高二 · 代数
设 $x, y$ 满足约束条件 $\left\{\begin{array}{l}x-y+3 \geq 0 \\ x+y-1 \geq 0 \\ x \leq 3\end{array}\right.$, 则 $z=2 x-y$ 的最小值为 ())
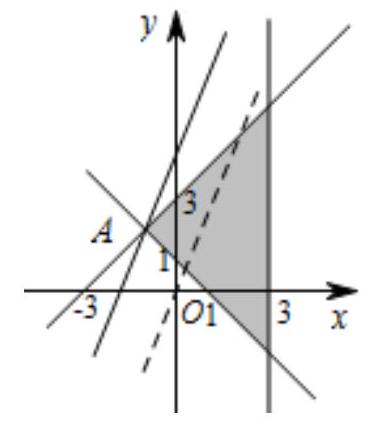
A. 4
    B. 0
    C. 2
    D. -4
答案: D
解析: 作可行域如图所示, 由 $z=2 x-y$ 得 $y=2 x-z$, 作直线 $y=2 x$ 并平移, 当直线过点 $A(-1,2)$ 时, 直线在 $y$ 轴上的截距 $-z$ 最大, 此时 $z$ 取得最小值, $Z_{\text {min }}=2 \times(-1)-2=-4$. 故选 D.